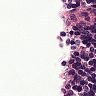
Metastatic tissue present: no